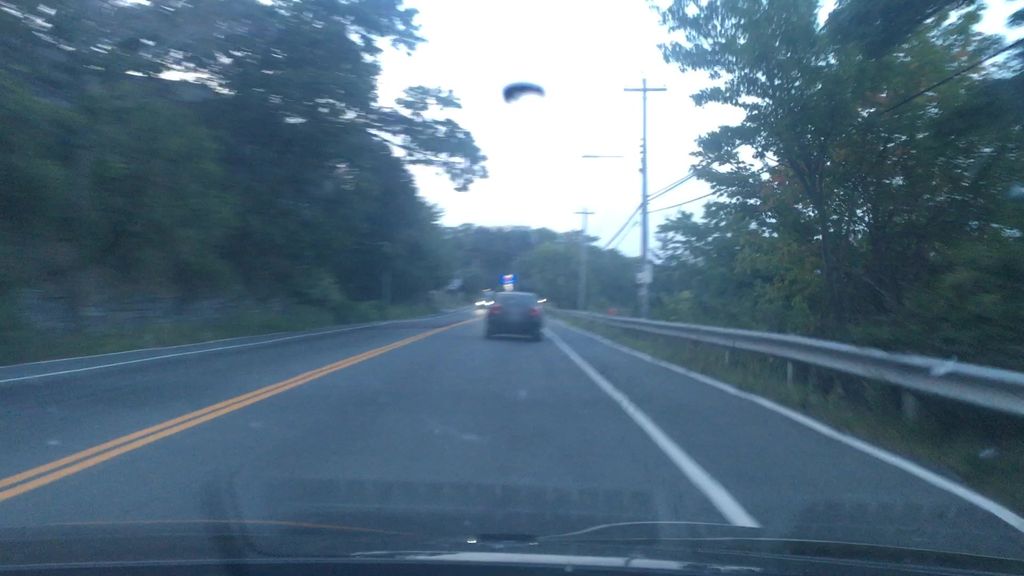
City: halifax